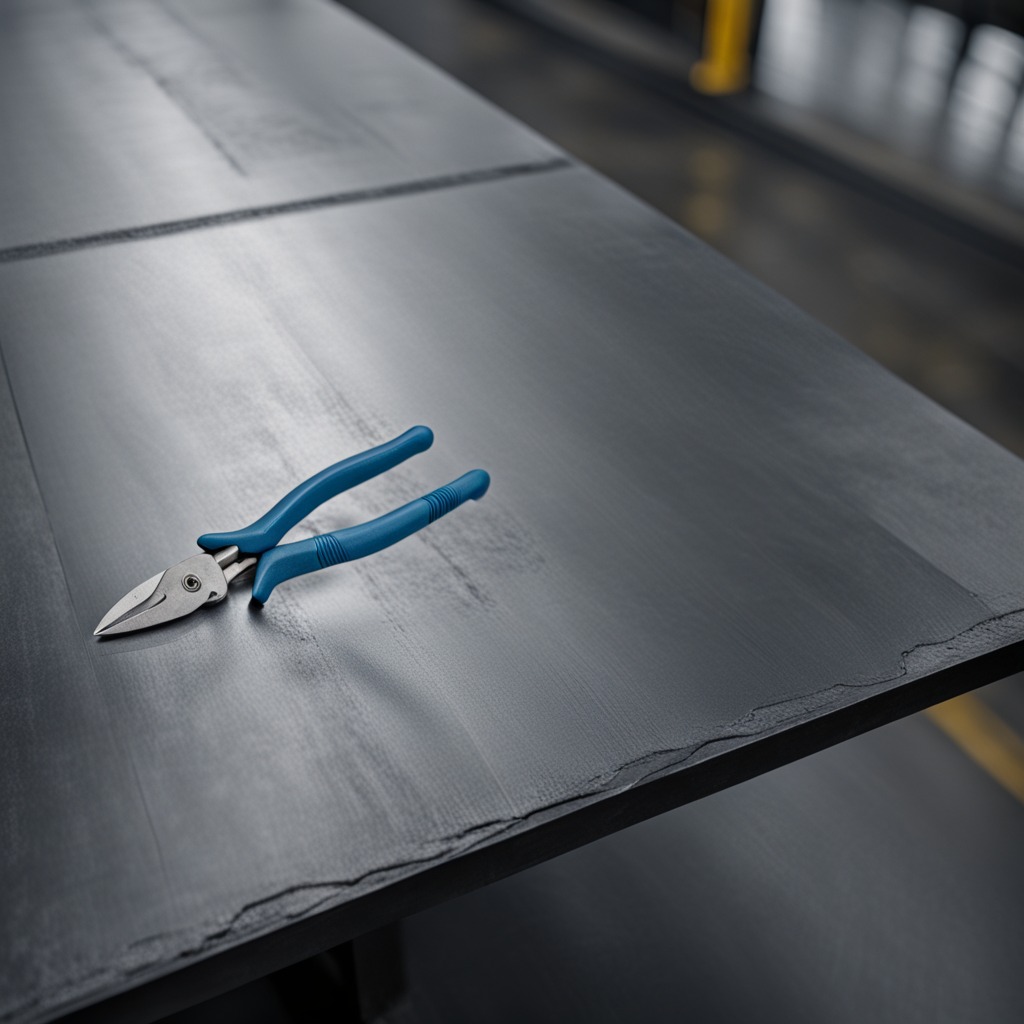
A plier is lying on the cold steel table in a mining workshop.